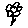
Label: flower